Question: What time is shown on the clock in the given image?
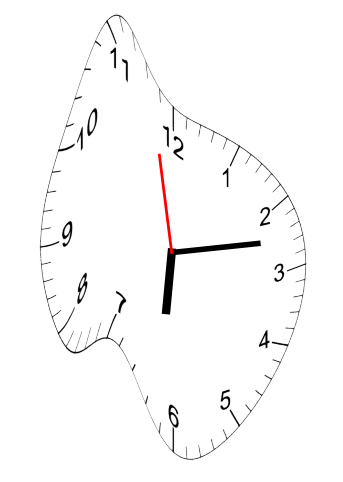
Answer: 06:12:58